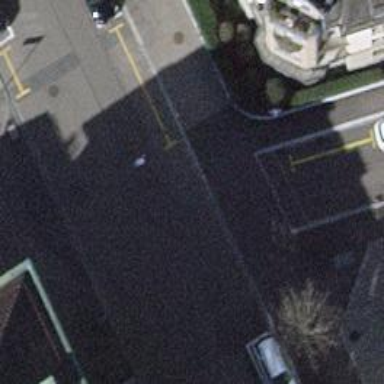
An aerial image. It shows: Unmarked crossing with traffic calming table on the road.